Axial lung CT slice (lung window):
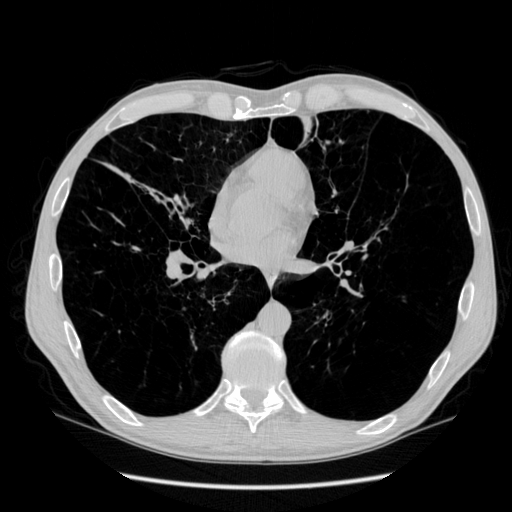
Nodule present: no